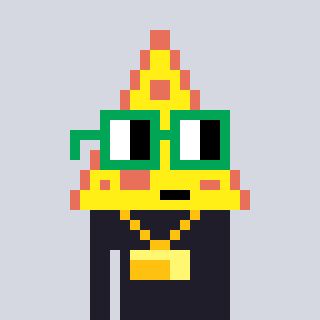
a pixel art character with square green glasses, a pizza-shaped head and a grayscale-colored body on a cool background